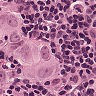
Metastatic tissue present: yes